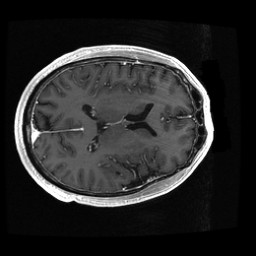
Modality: T1w
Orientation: axial
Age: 63
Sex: male
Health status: ill